Question: I have a group of radio buttons displaying fine in my XML design window, but in the emulator (and on my actual device that I installed the app on) it only shows the button text and not the button.

Here is the XML file for this activity:
'''
<?xml version="1.0" encoding="utf-8"?>
<android.support.constraint.ConstraintLayout
xmlns:android="http://schemas.android.com/apk/res/android"
xmlns:app="http://schemas.android.com/apk/res-auto"
xmlns:tools="http://schemas.android.com/tools"
android:layout_width="match_parent"
android:layout_height="match_parent"
tools:context=".Question1">
<LinearLayout
android:id="@+id/linearLayout3"
android:layout_width="0dp"
android:layout_height="0dp"
android:layout_marginStart="25dp"
android:layout_marginLeft="25dp"
android:layout_marginEnd="25dp"
android:layout_marginRight="25dp"
android:orientation="vertical"
app:layout_constraintBottom_toBottomOf="parent"
app:layout_constraintEnd_toEndOf="parent"
app:layout_constraintHorizontal_bias="0.0"
app:layout_constraintStart_toStartOf="parent"
app:layout_constraintTop_toTopOf="parent"
app:layout_constraintVertical_bias="1.0">
<TextView
android:id="@+id/errorView"
android:layout_width="match_parent"
android:layout_height="200dp"
android:text="@string/error_msg"
android:textColor="@android:color/holo_red_light"
android:visibility="invisible" />
<TextView
android:id="@+id/textView3"
android:layout_width="match_parent"
android:layout_height="70dp"
android:text="@string/my_gender_is"
android:textSize="20sp"
android:textStyle="bold" />
<RadioGroup
android:id="@+id/gender_group"
android:layout_width="match_parent"
android:layout_height="100dp">
<RadioButton
android:id="@+id/radio_male"
android:layout_width="match_parent"
android:layout_height="50dp"
android:text="@string/male"
android:textColor="#636363"
android:textSize="18sp" />
<RadioButton
android:id="@+id/radio_female"
android:layout_width="match_parent"
android:layout_height="wrap_content"
android:layout_weight="1"
android:text="@string/female"
android:textColor="#636363"
android:textSize="18sp" />
</RadioGroup>
</LinearLayout>
<Button
android:id="@+id/nextPage"
android:layout_width="120dp"
android:layout_height="50dp"
android:layout_marginStart="15dp"
android:layout_marginLeft="15dp"
android:layout_marginBottom="15dp"
android:layout_weight="1"
android:background="@color/colorPrimary"
android:fontFamily="@font/segoeuil"
android:gravity="center"
android:includeFontPadding="false"
android:paddingTop="-9dp"
android:paddingBottom="5dp"
android:text="@string/next"
android:textAlignment="gravity"
android:textAllCaps="false"
android:textSize="26sp"
app:layout_constraintBottom_toBottomOf="parent"
app:layout_constraintStart_toStartOf="parent" />
</android.support.constraint.ConstraintLayout>
'''
Styles.xml
'''
<resources>
<!-- Base application theme. -->
<style name="AppTheme" parent="Base.Theme.AppCompat.Light.DarkActionBar">
<!-- Customize your theme here. -->
<item name="colorPrimary">@color/colorPrimary</item>
<item name="colorPrimaryDark">@color/colorPrimaryDark</item>
<item name="colorAccent">@color/colorAccent</item>
<item name="android:colorBackground">@color/background</item>
</style>
<!-- No title bar theme -->
<style name="AppTheme.NoActionBar" parent="Theme.AppCompat.Light.DarkActionBar">
<item name="windowActionBar">false</item>
<item name="windowNoTitle">true</item>
<item name="android:windowFullscreen">true</item>
<item name="android:colorBackground">@color/background</item>
<item name="android:textColorPrimary">@android:color/white</item>
<item name="android:textColorPrimaryInverse">@color/primary_text_material_dark</item>
</style>
</resources>
'''
It looks fine in the preview but on my device and in the emulator is seems to exclude the radio buttons.
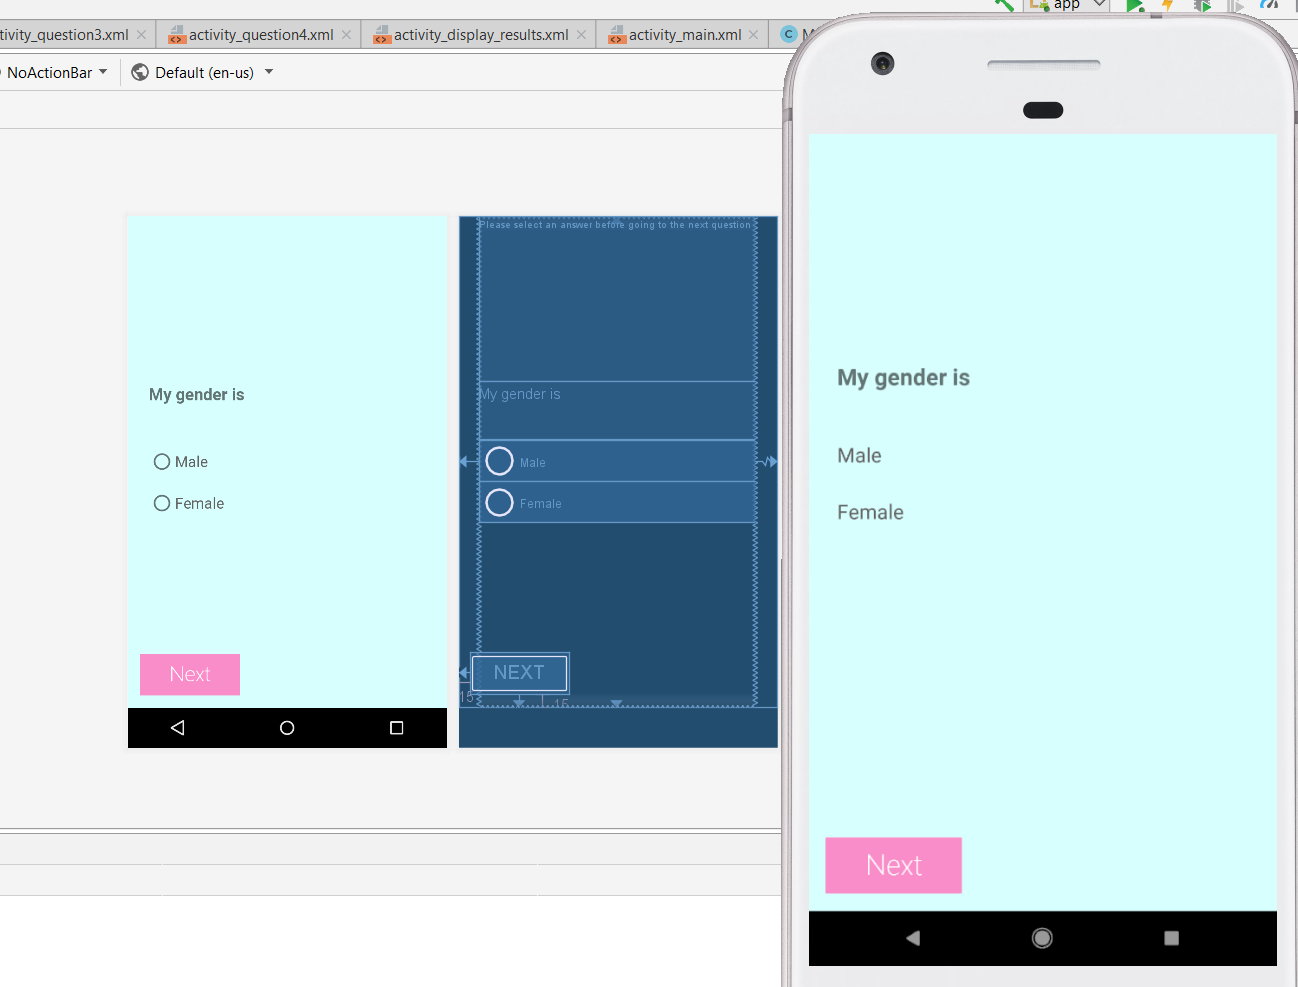
Answer: You are using in a wrong way I guess use it as following:
First declare your custom styles in 'styles.xml' file like this:
'''
<style name="MyRaidoButton" parent="Widget.AppCompat.CompoundButton.RadioButton">
<item name="colorAccent">#0091ea</item>
<item name="android:textColorPrimaryDisableOnly">#f44336</item>
<item name="android:textAppearance">@style/TextAppearance.AppCompat</item>
</style>
'''
Once the style is done now all you need is to assign that particular style to your radio button or group like the following:
'''
<RadioButton
android:id="@+id/products"
. . .
android:theme="@style/MyRaidoButton"/>
'''
For more info take a look at the following links:
<URL>
<URL>